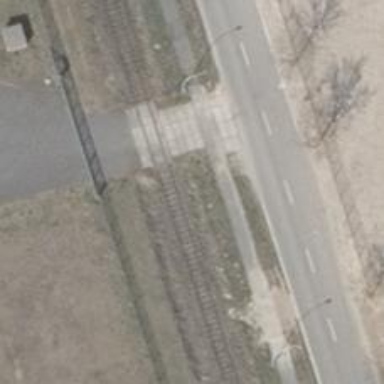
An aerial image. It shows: Level crossing along the railway.